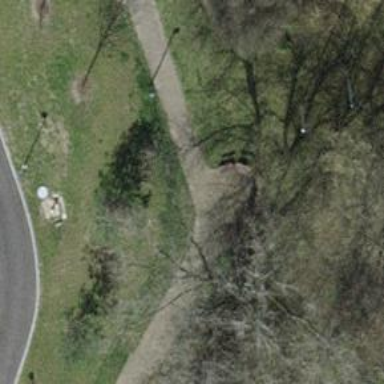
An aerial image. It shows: Bench for seating.